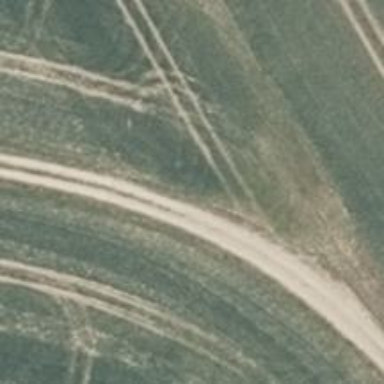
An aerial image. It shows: Track with grade 3 surface.